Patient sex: F
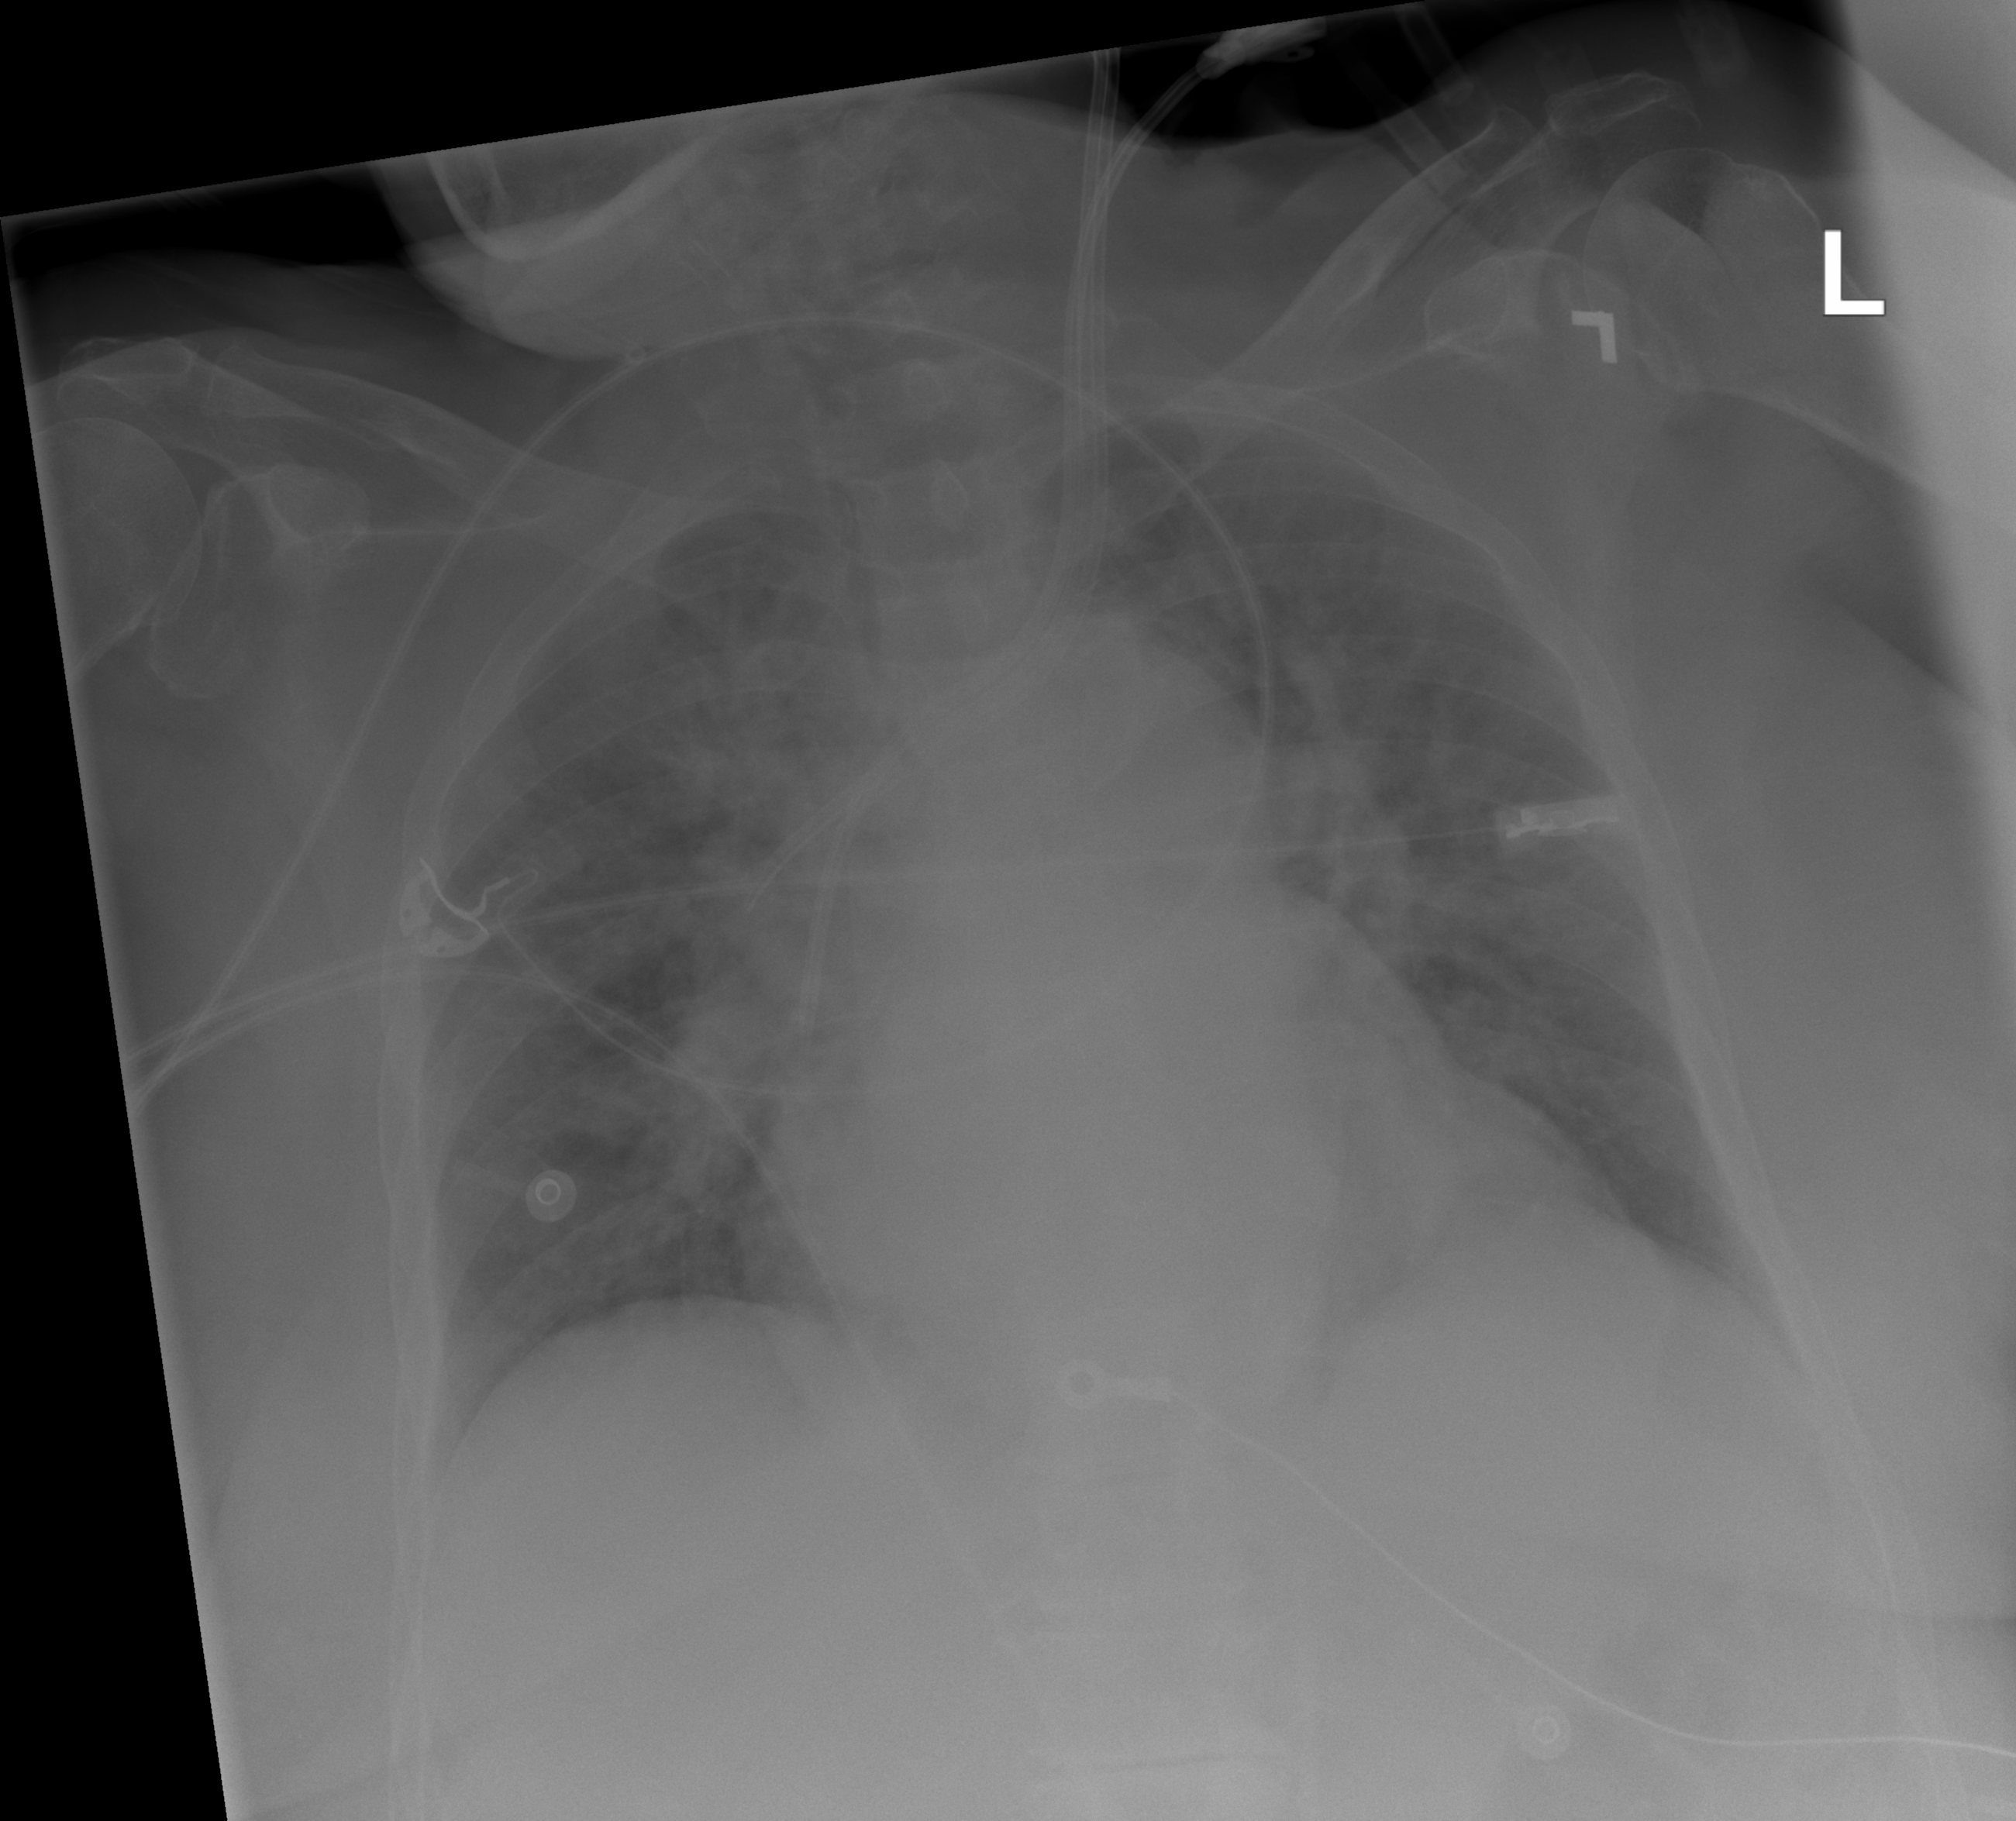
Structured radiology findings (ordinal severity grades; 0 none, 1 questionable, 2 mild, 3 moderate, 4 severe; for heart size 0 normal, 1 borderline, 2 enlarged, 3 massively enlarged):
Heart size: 3
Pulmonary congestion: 4
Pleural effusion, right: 2
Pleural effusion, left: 2
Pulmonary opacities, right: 2
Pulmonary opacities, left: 2
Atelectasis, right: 3
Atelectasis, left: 3